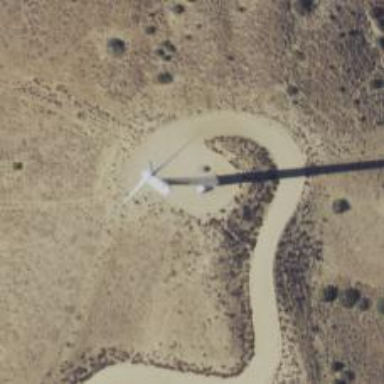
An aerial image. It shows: Wind generator powered by wind. The generator type is horizontal axis and it uses wind turbines.